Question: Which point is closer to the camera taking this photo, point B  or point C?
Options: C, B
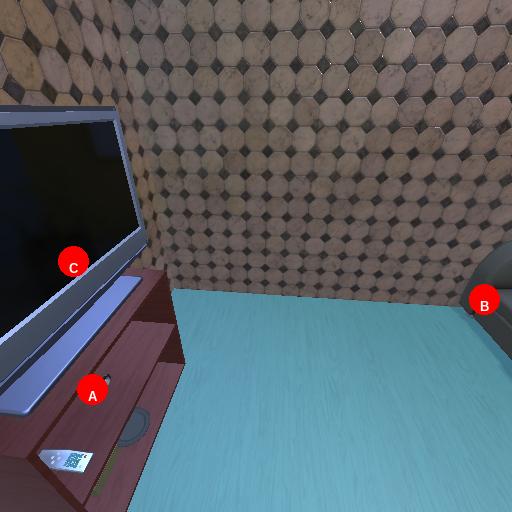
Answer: C